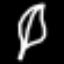
Label: leaf